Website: crate-barrel
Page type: payment
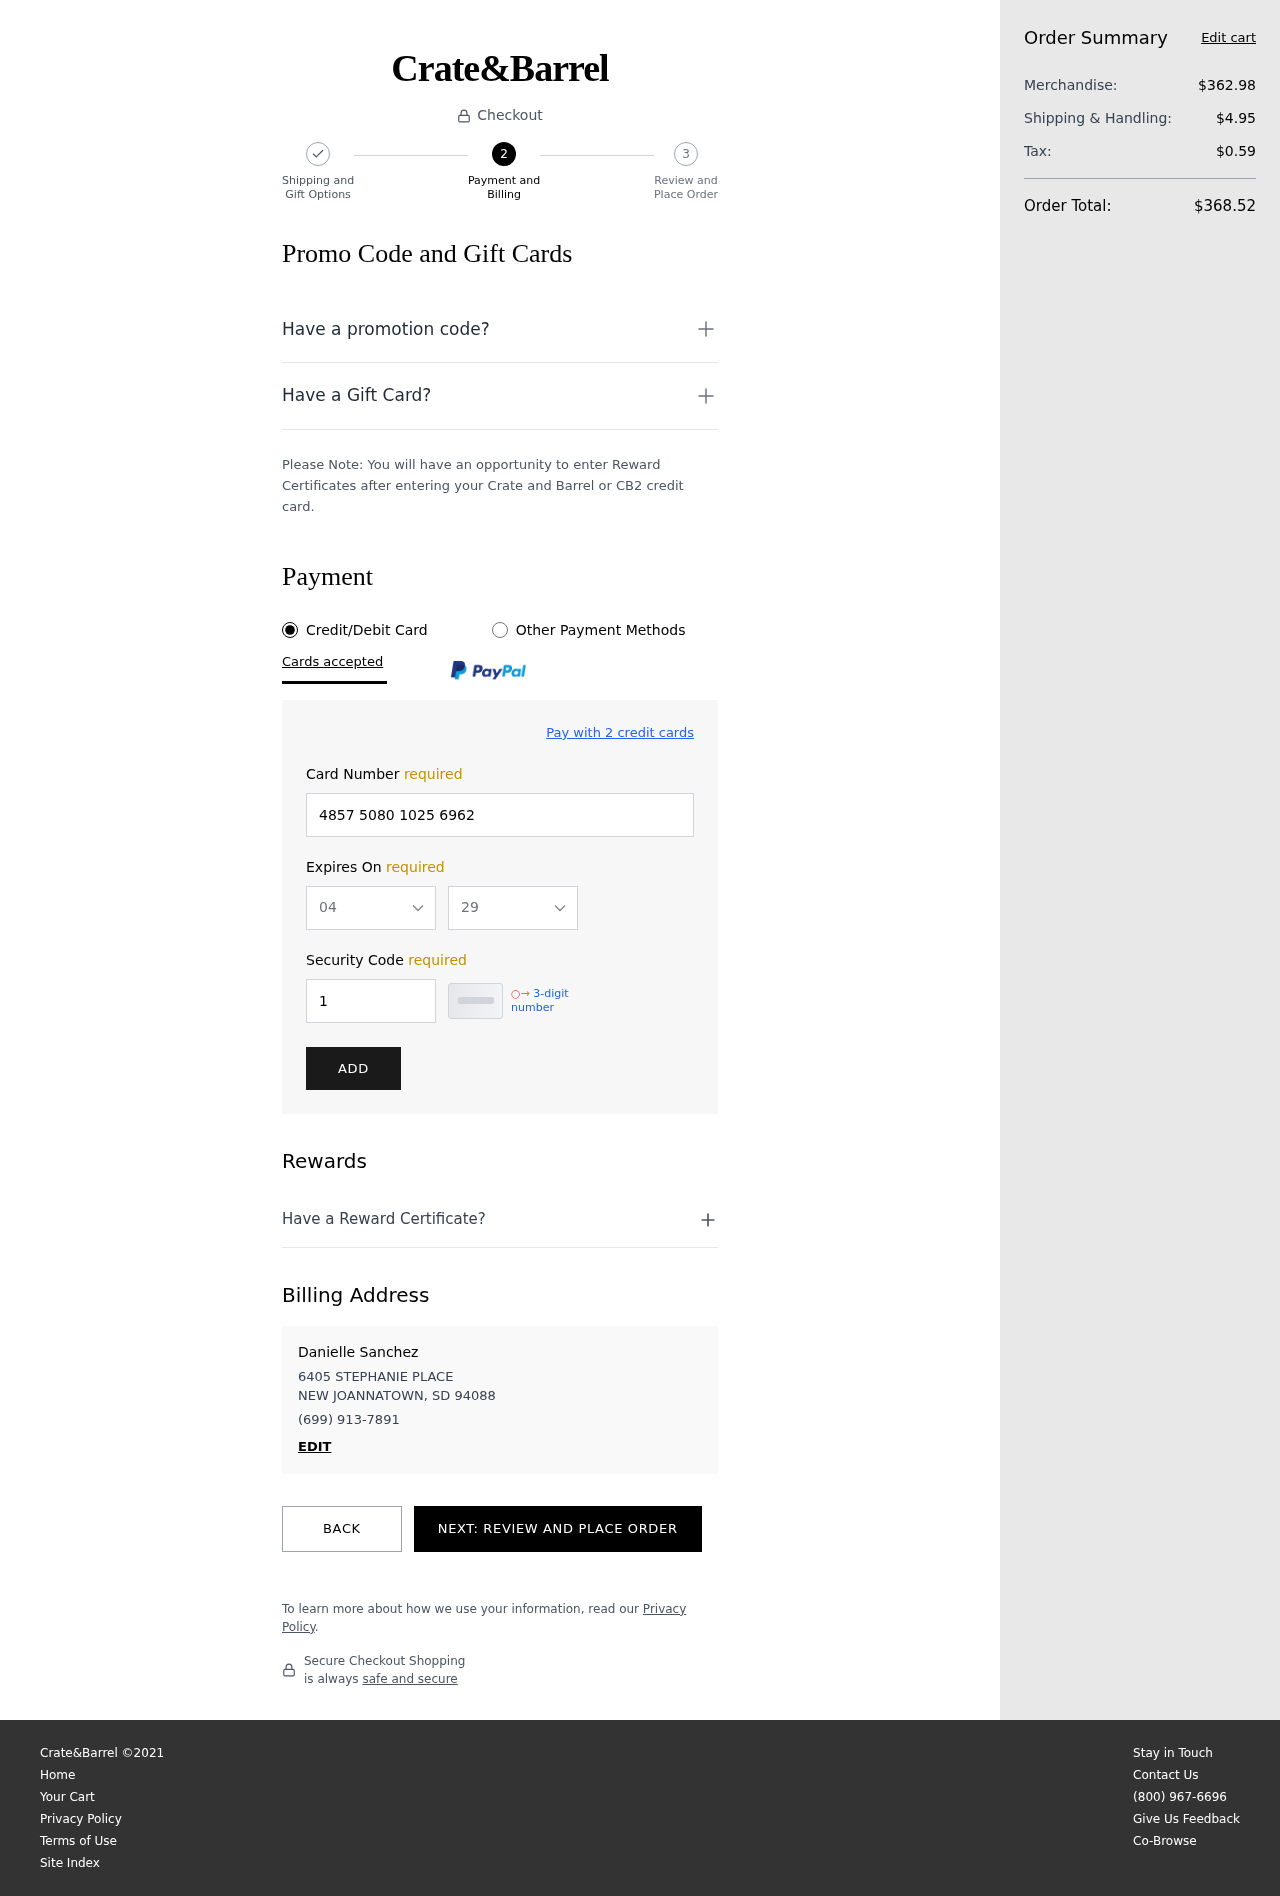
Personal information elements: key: PII_CARD_EXPIRY_MONTH
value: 04
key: PII_CARD_EXPIRY_YEAR
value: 29
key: PII_CITY_STATE_ZIP
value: NEW JOANNATOWN, SD 94088
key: PII_FULLNAME
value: Danielle Sanchez
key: PII_PHONE
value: (699) 913-7891
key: PII_STREET
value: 6405 STEPHANIE PLACE
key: PII_CARD_NUMBER
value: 4857 5080 1025 6962
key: PII_CARD_CVV
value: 183
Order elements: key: ORDER_SUBTOTAL
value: $362.98
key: ORDER_SHIPPING_COST
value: $4.95
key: ORDER_TAX
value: $0.59
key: ORDER_TOTAL
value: $368.52